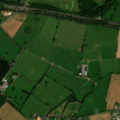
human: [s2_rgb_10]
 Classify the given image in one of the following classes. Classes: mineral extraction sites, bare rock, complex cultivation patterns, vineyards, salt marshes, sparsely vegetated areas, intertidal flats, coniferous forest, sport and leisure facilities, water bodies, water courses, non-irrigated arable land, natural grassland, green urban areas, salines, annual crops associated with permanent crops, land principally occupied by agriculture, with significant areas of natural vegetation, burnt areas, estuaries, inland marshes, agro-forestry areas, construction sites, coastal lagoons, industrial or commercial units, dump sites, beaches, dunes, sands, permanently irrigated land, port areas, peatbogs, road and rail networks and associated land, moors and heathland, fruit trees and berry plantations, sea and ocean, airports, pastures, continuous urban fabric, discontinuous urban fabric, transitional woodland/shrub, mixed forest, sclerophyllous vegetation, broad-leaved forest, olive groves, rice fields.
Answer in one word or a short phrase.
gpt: sport and leisure facilities, pastures, mixed forest